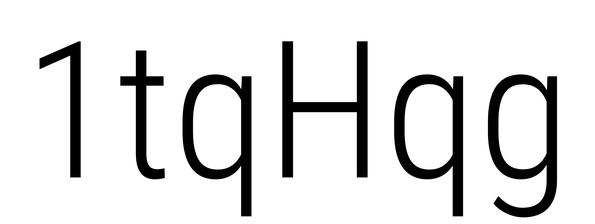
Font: Roboto_Condensed_Light